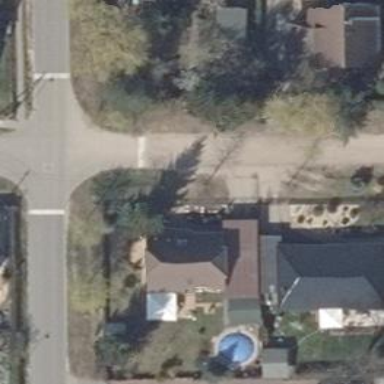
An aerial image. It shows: Residential road.